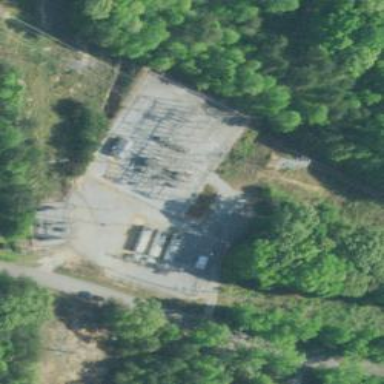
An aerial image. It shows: Generator is pictured.